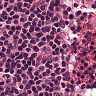
Metastatic tissue present: no